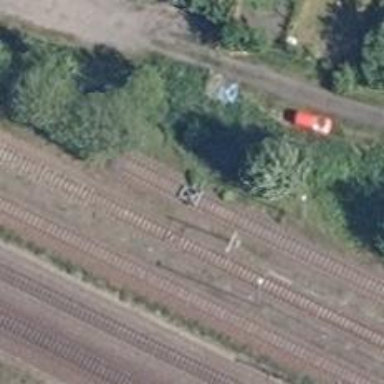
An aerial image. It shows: Rail yard with electrified contact lines for the railway.